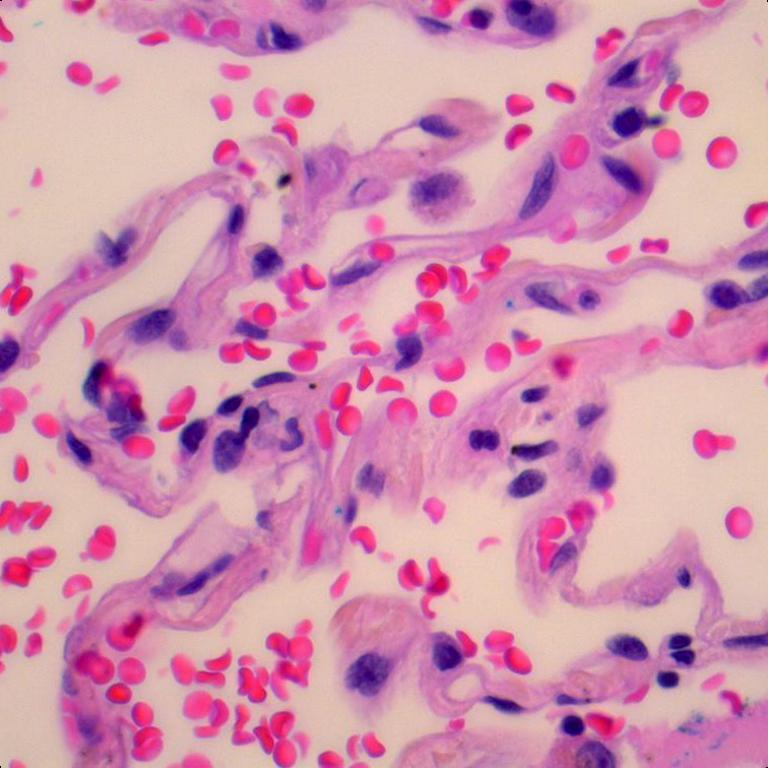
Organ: lung
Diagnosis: benign